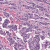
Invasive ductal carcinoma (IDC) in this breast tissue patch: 1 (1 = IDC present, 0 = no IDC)